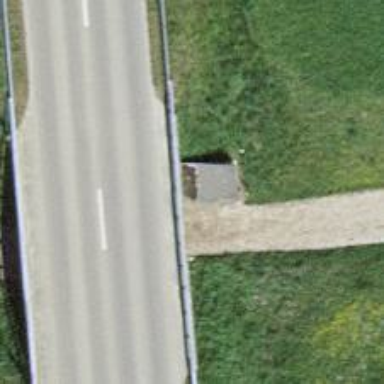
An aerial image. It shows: Track road passing through tunnel with grade 3 track surface.